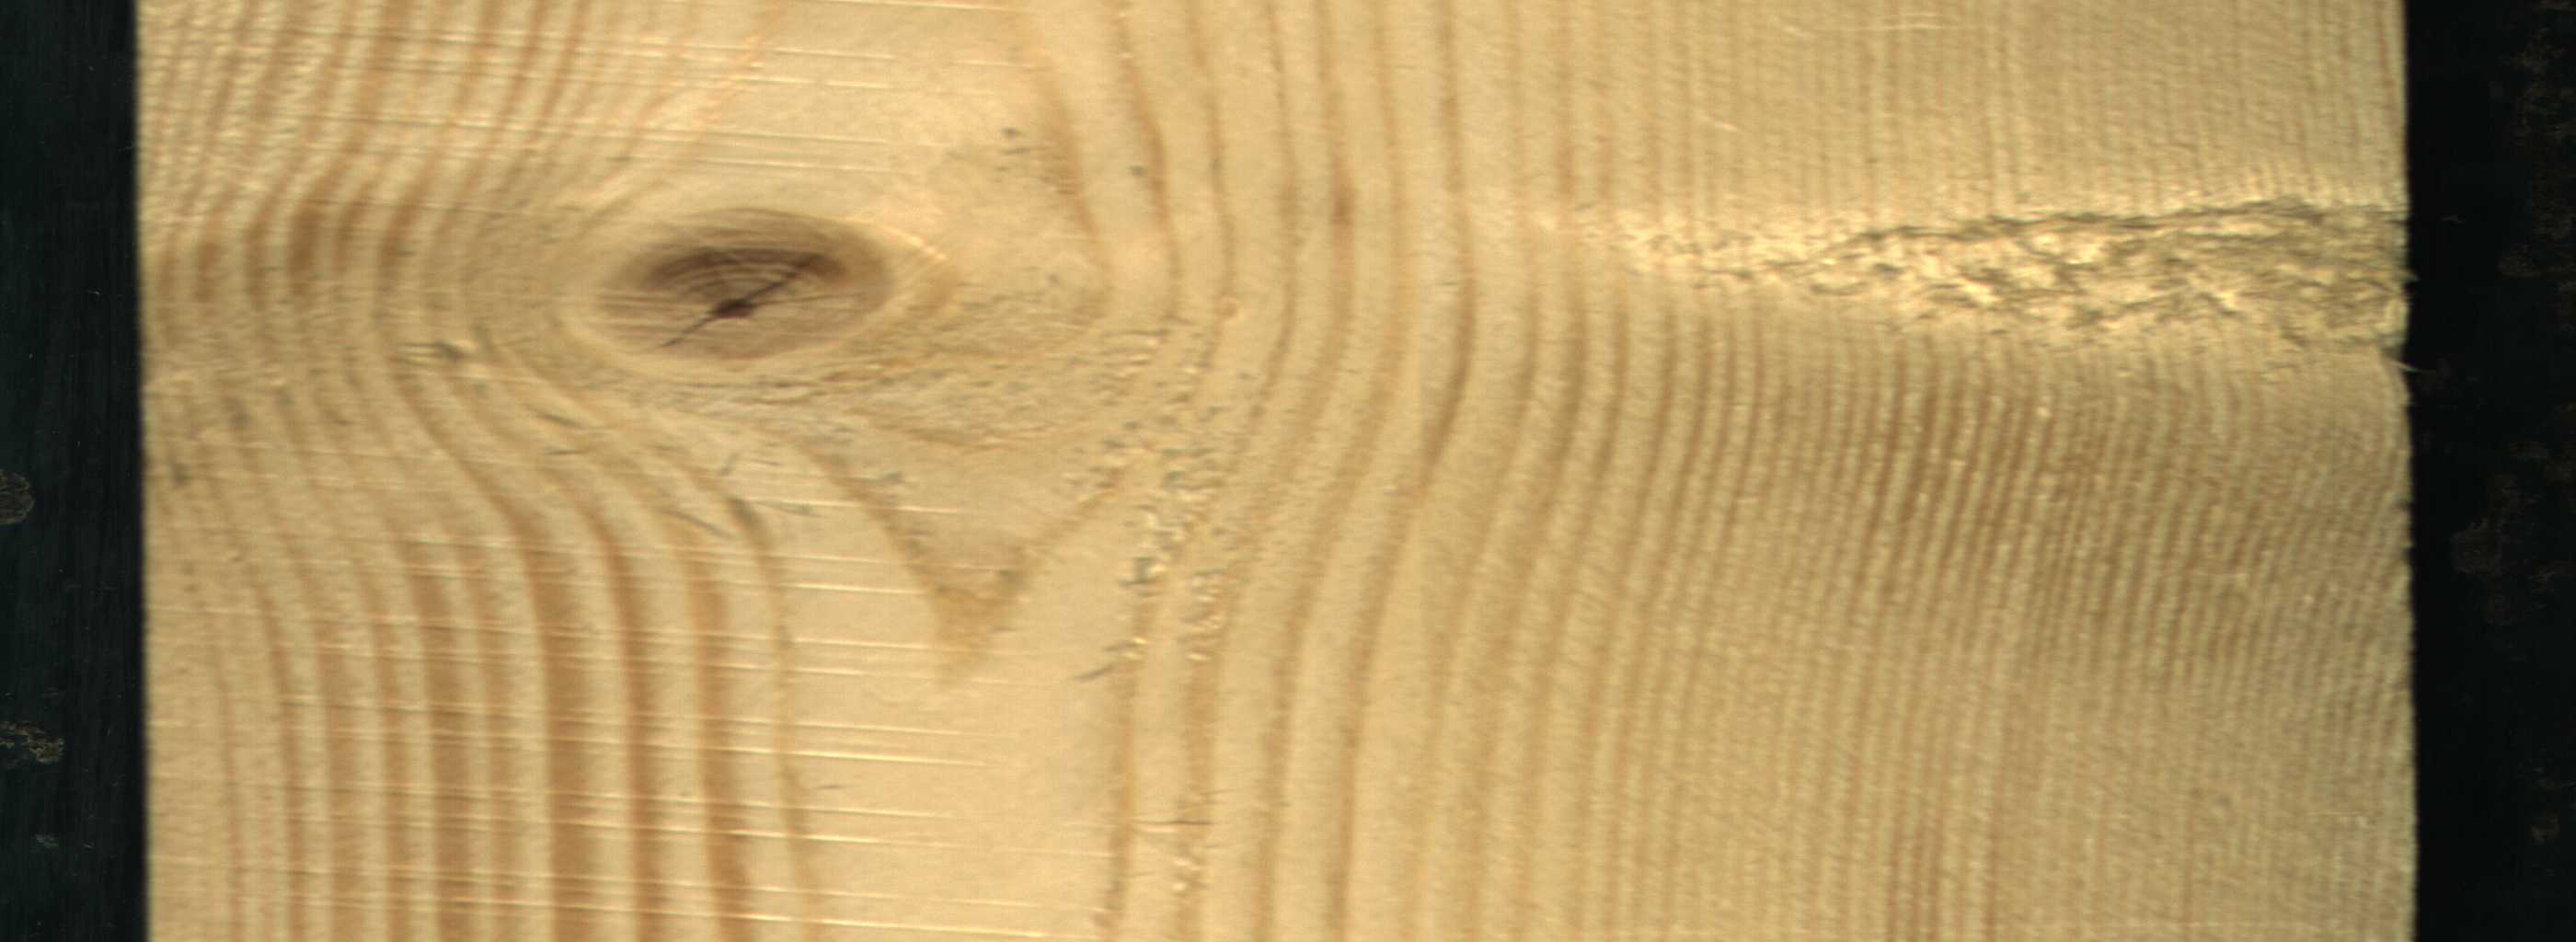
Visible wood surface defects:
knot_with_crack